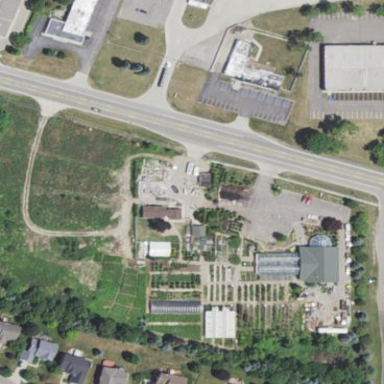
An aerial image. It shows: Plant nursery.